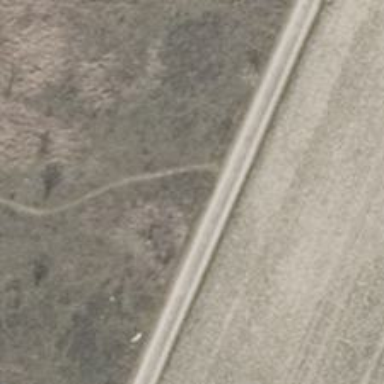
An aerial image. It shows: Sandy track road with grade3 tracktype.